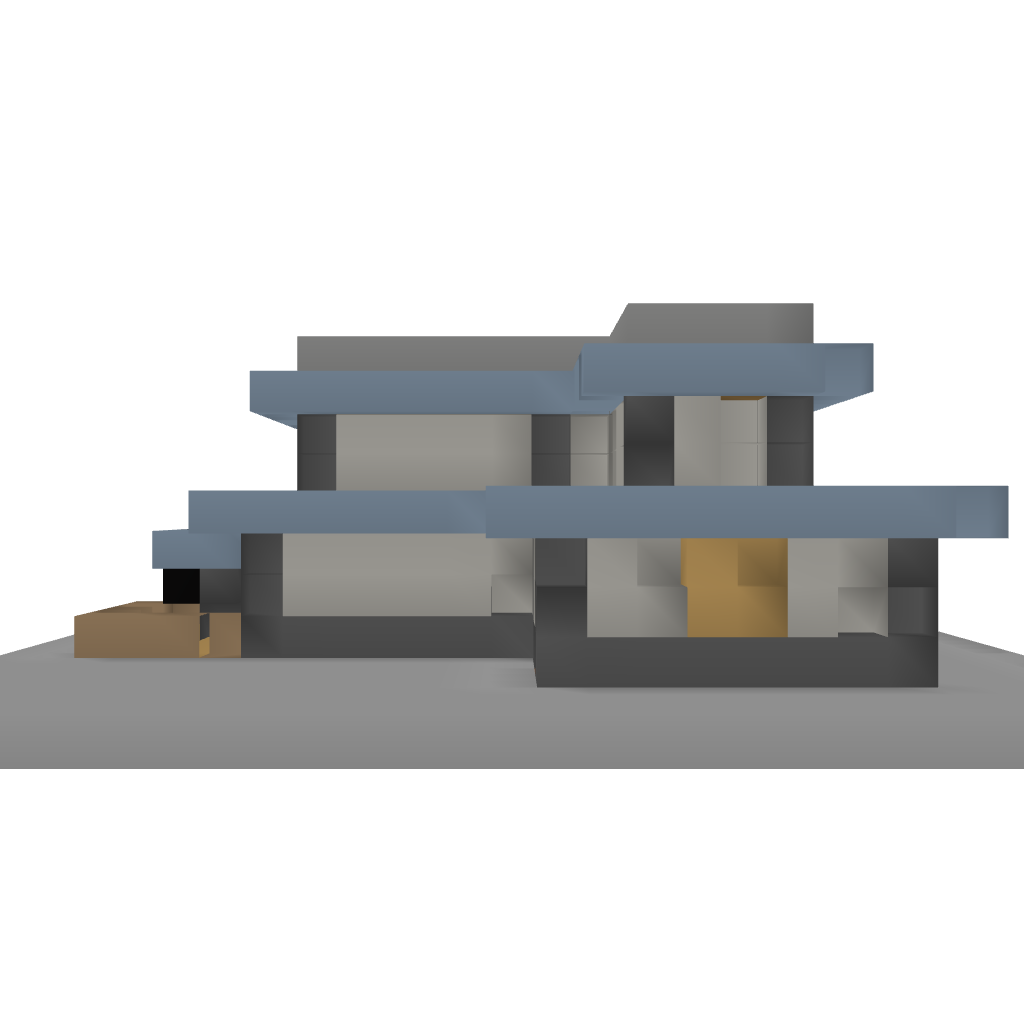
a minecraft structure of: Medieval House